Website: home-depot
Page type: customer-info-address
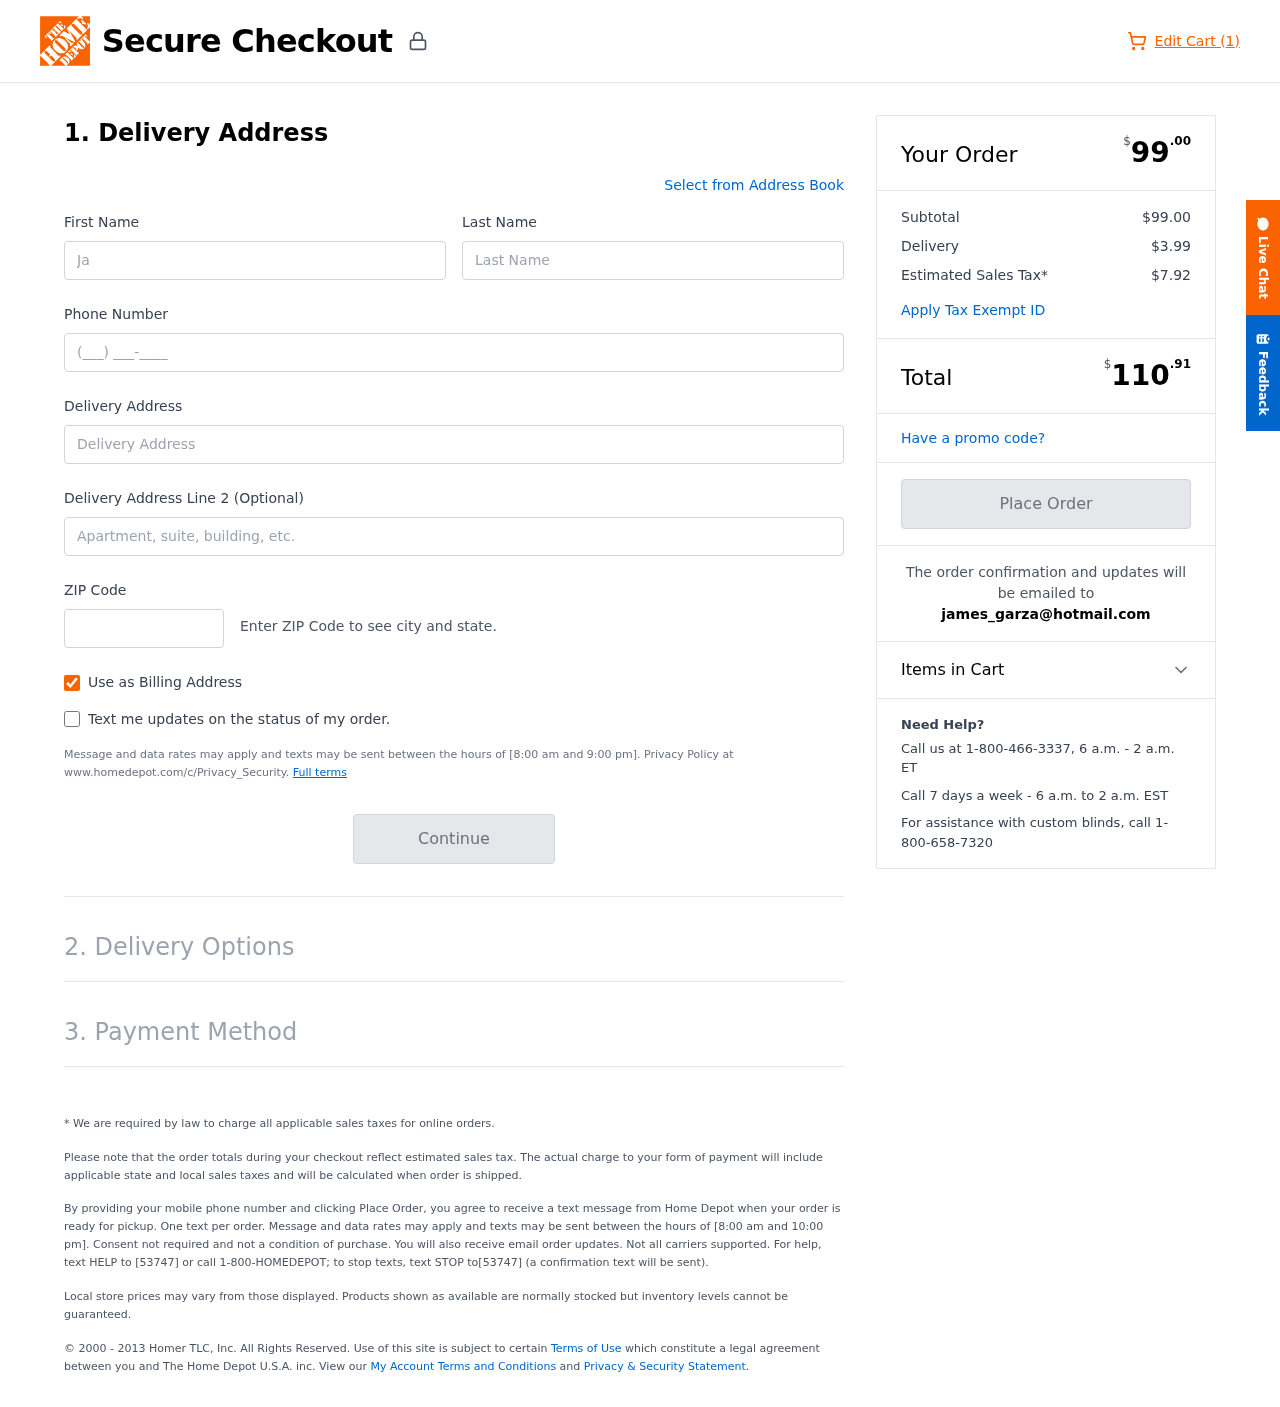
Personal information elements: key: PII_EMAIL
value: james_garza@hotmail.com
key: PII_FIRSTNAME
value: James
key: PII_LASTNAME
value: Garza
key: PII_PHONE
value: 2758975476
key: PII_POSTCODE
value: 39971
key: PII_STREET
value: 425 Franklin Heights
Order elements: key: ORDER_NUM_ITEMS
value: Edit Cart (1)
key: ORDER_SUBTOTAL_HEADER
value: $99.00
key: ORDER_SUBTOTAL
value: $99.00
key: ORDER_SHIPPING_COST
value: $3.99
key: ORDER_TAX
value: $7.92
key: ORDER_TOTAL2
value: $110.91